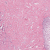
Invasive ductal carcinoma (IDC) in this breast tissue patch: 1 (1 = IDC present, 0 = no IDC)